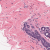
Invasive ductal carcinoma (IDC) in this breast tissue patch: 0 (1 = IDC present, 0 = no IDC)